Question: I am using an API that returns the following JSON:

I want to access the data in "value", but I have no idea how to do it. I don't want to mess around too often, because the API has a limited amount of credits and costs money.
EDIT: Sample JSON:
'''
{
"method": [
["somename"]
],
"answer": [{
"name": [{
"domain": "somedomain",
"date": "somedate",
"value": "somenumber"
}]
}],
"credits": [{
"used": 1
}]
}
'''
EDIT2: I honestly don't get why this is being downvoted.
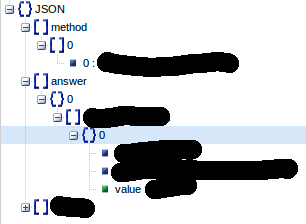
Answer: You will get value by
'''
jsonData.answer[0].name[0].value
'''